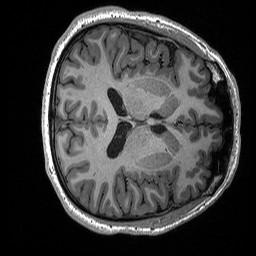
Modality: T1w
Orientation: axial
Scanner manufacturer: siemens
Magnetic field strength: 3 T
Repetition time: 2.3 s
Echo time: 0.00288 s